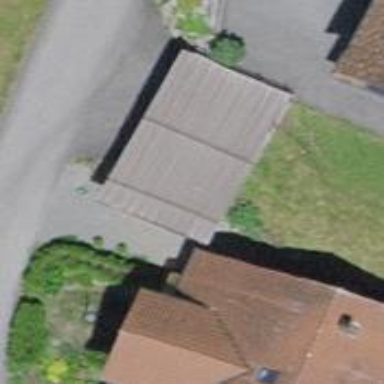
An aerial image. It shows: View of roof of building.